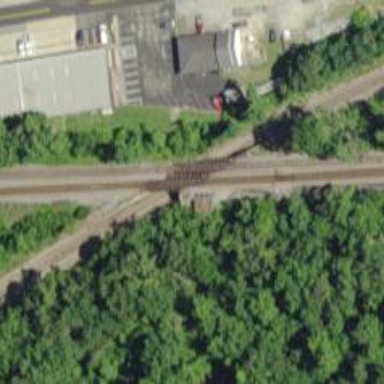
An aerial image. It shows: Disused railway siding bridge.